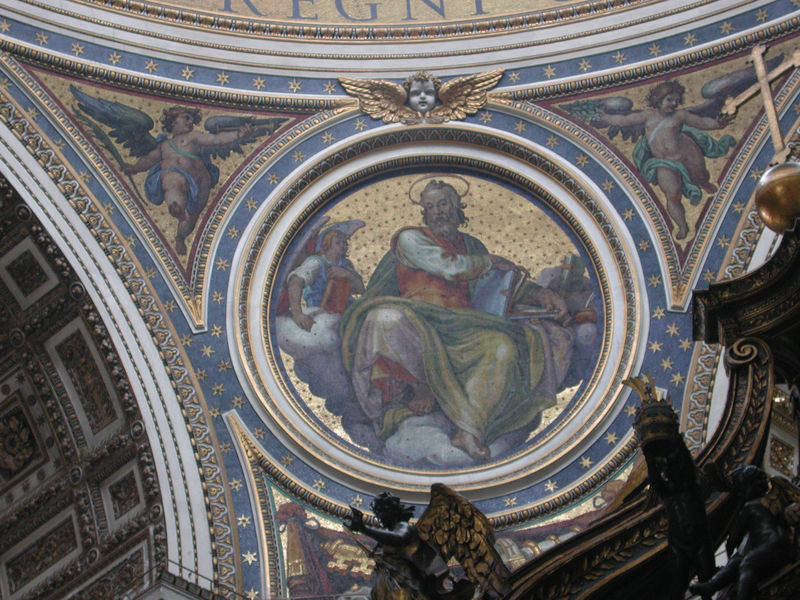
Titel: Petersdom, Kuppel
Künstler: Michelangelo
Standort: Rom, S. Pietro (EU - I - Latium)
Schlagwörter: blau, flügel, gemälde, gott, kopf, gelb, grün, weiss, rot, tuch, wolke, bart, architektur, bibel, gesicht, kirche, gewand, gold, decke, kreis, rund, engel, engelchen, putte, schrift, bücher, bogen, füsse, stuck, foto, buch, kreuz, barfuß, sterne, kugel, zwickel, rom, heiligenschein, heiliger, deckengemälde, putten, putti, petrus, vierung, gurtbogen, apostel, glorie, evangelist, gottt